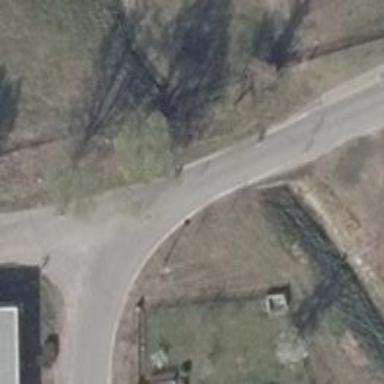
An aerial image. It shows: Asphalt road in residential area.